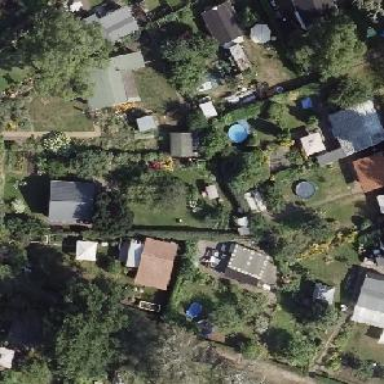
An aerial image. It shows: Plot in the allotments.